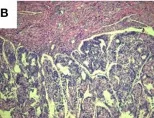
Coexistence of uterine endometrioid adenocarcinoma along with PEComa and leiomyoma. (B) The endometrioid carcinoma, displays mainly tubular and cribriform and in a lesser degree (estimated at 10%) solid architecture (solid architecture not shown). (H&E x 100).
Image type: pathology (h&e)